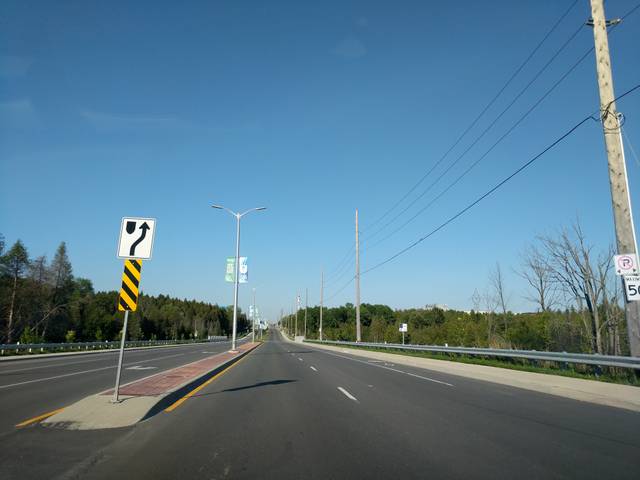
Region: Canada
Coordinates: 43.946, -78.906